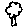
Label: tree